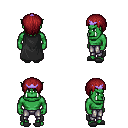
a pixel art fantasy rpg character, male body template, orc, green skin, black cape, metal pants, brunette plain hairstyle, purple tiara, gray slippers, four views (front, back, left, right), 2x2 character sprite sheet, small pixel art, hard edges, no anti-aliasing